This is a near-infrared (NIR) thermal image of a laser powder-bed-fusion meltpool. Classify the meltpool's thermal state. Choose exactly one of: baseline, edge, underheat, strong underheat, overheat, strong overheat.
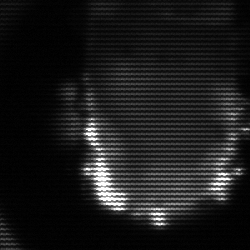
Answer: baseline